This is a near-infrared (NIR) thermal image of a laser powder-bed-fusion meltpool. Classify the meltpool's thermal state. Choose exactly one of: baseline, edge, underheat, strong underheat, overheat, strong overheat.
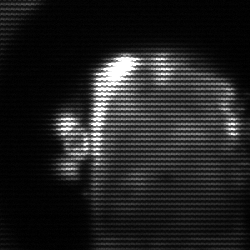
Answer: baseline